Question: I want to create a control which behaves like facebook favorites edit screen (see image). I am working on ASP.NET
Thanks

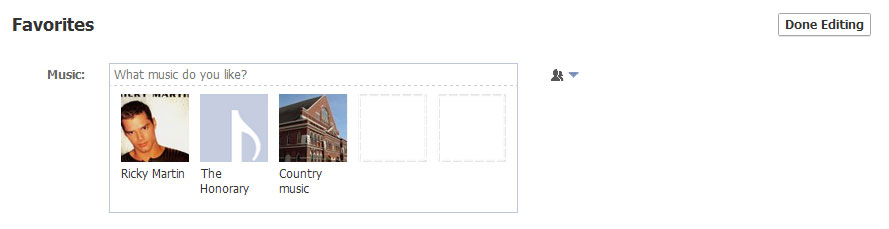
Answer: To create this functionality will require considerable javacript/jQuery and AJAX skills. You can use the new ASP.NET WebAPI to achieve much of the back-end functionality.
If you have those skills - please be more specific about what you need help with.
If not, your best bet is to trawl the websites of component frameworks and vendors, such as jQueryUI, Infragistics, Telerik and so on. I doubt you will find anything that does everything.
Instead, break it down into smaller parts. Start with the autocomplete search box. Then you could use something like knockoutjs to display the list of favourites below it. Then use jQuery to add functionality like removing a favourite.
Finally - test thoroughly across all browsers!